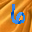
Label: 6